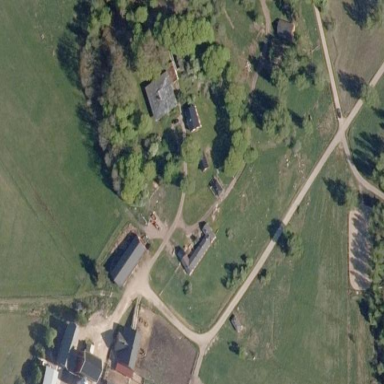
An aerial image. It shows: Farm with farmyard.